Field crop: maize
Growth stage: 2
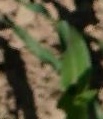
Species: maize